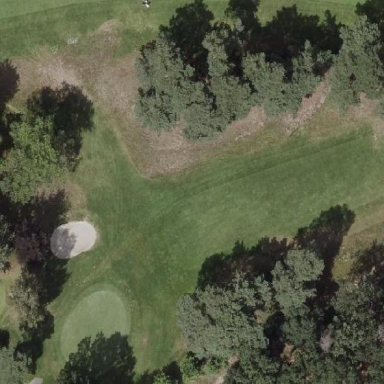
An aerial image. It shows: Golf fairway in the image.